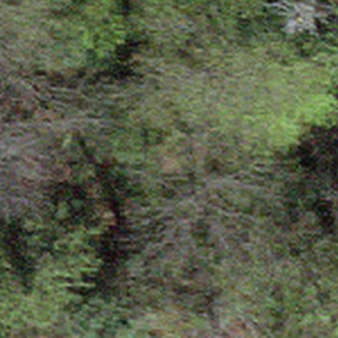
Label: other